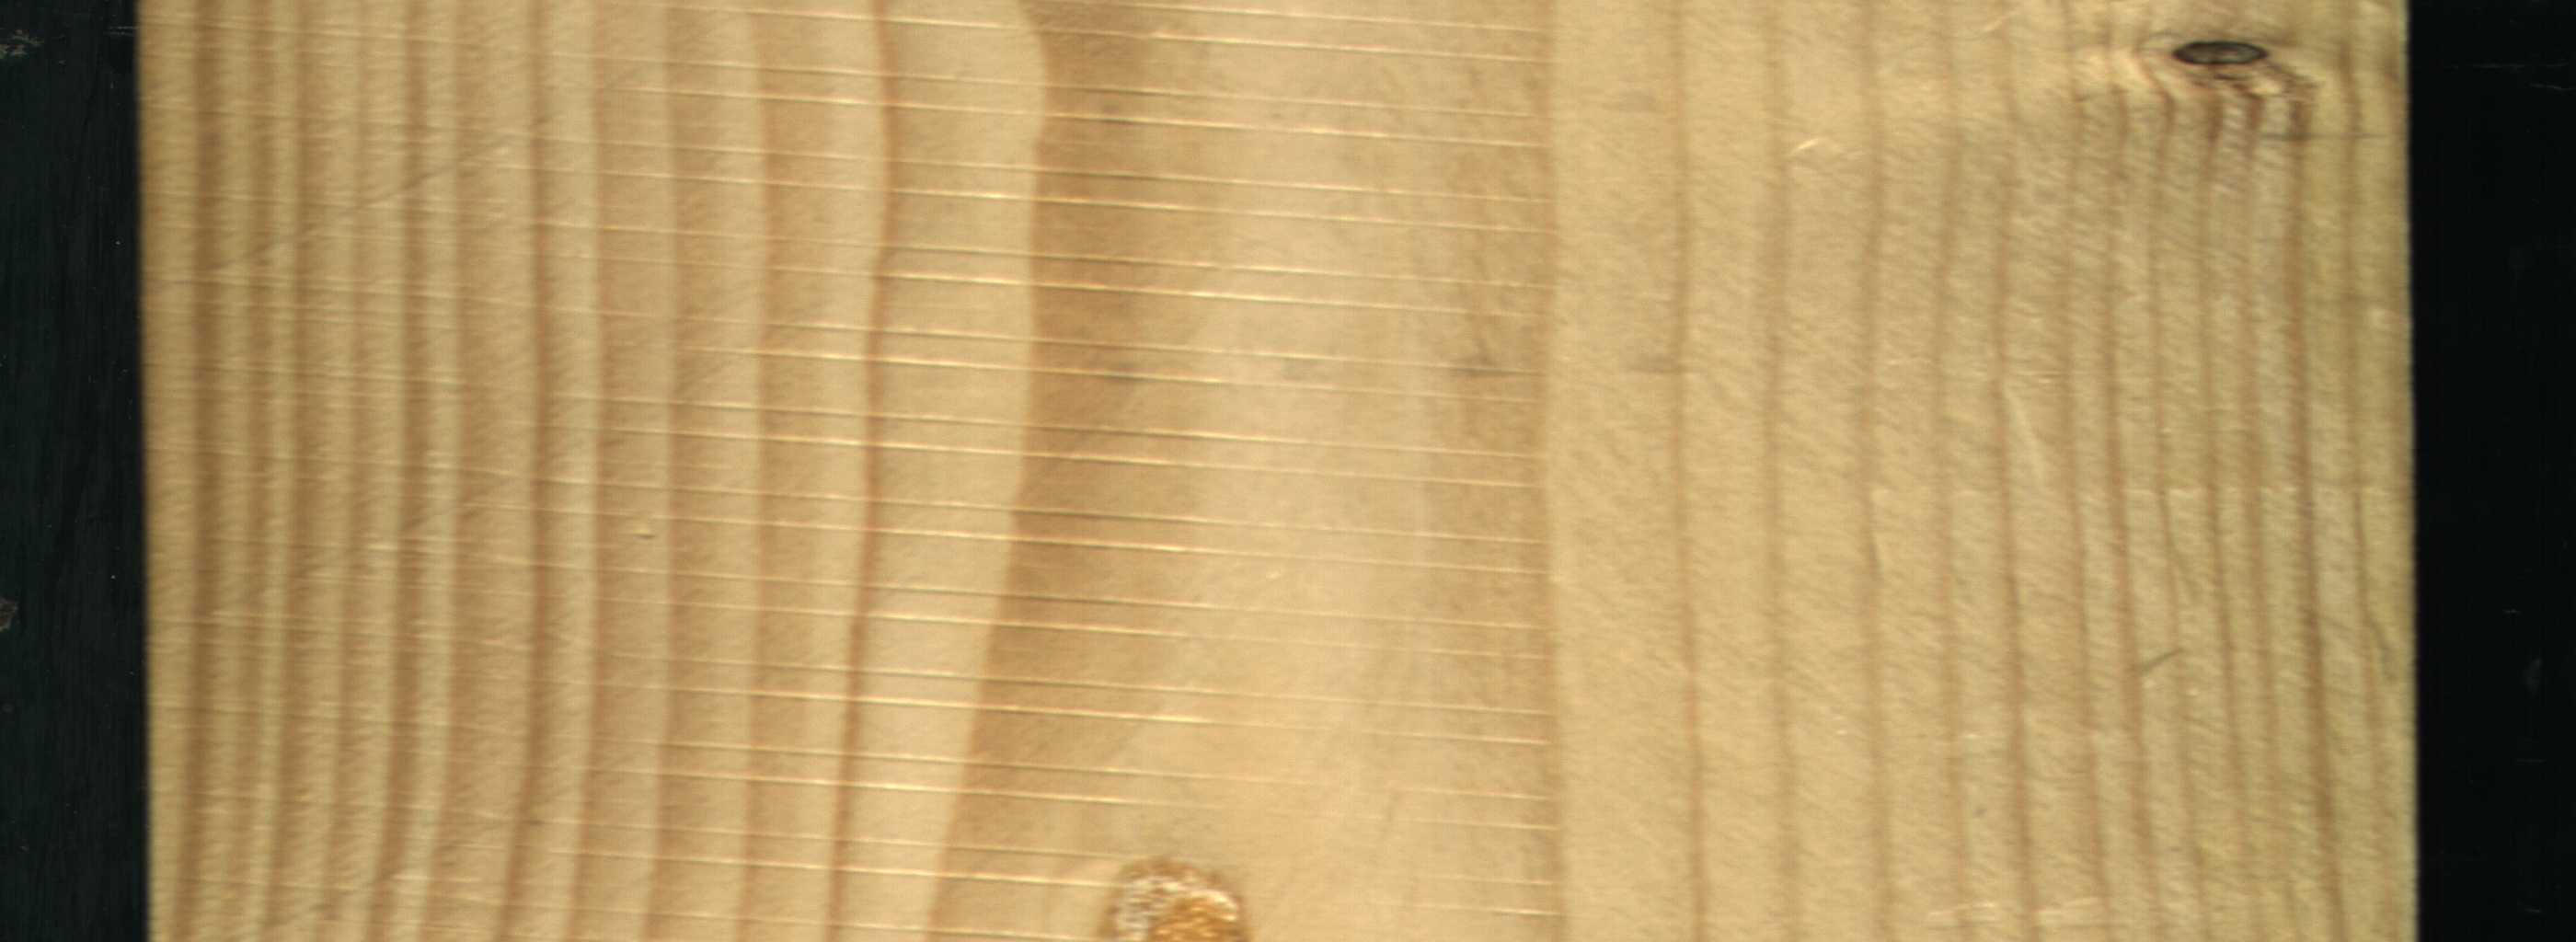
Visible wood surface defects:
resin
Dead_Knot